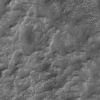
Atmospheric dust classification: not_dusty